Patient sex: F
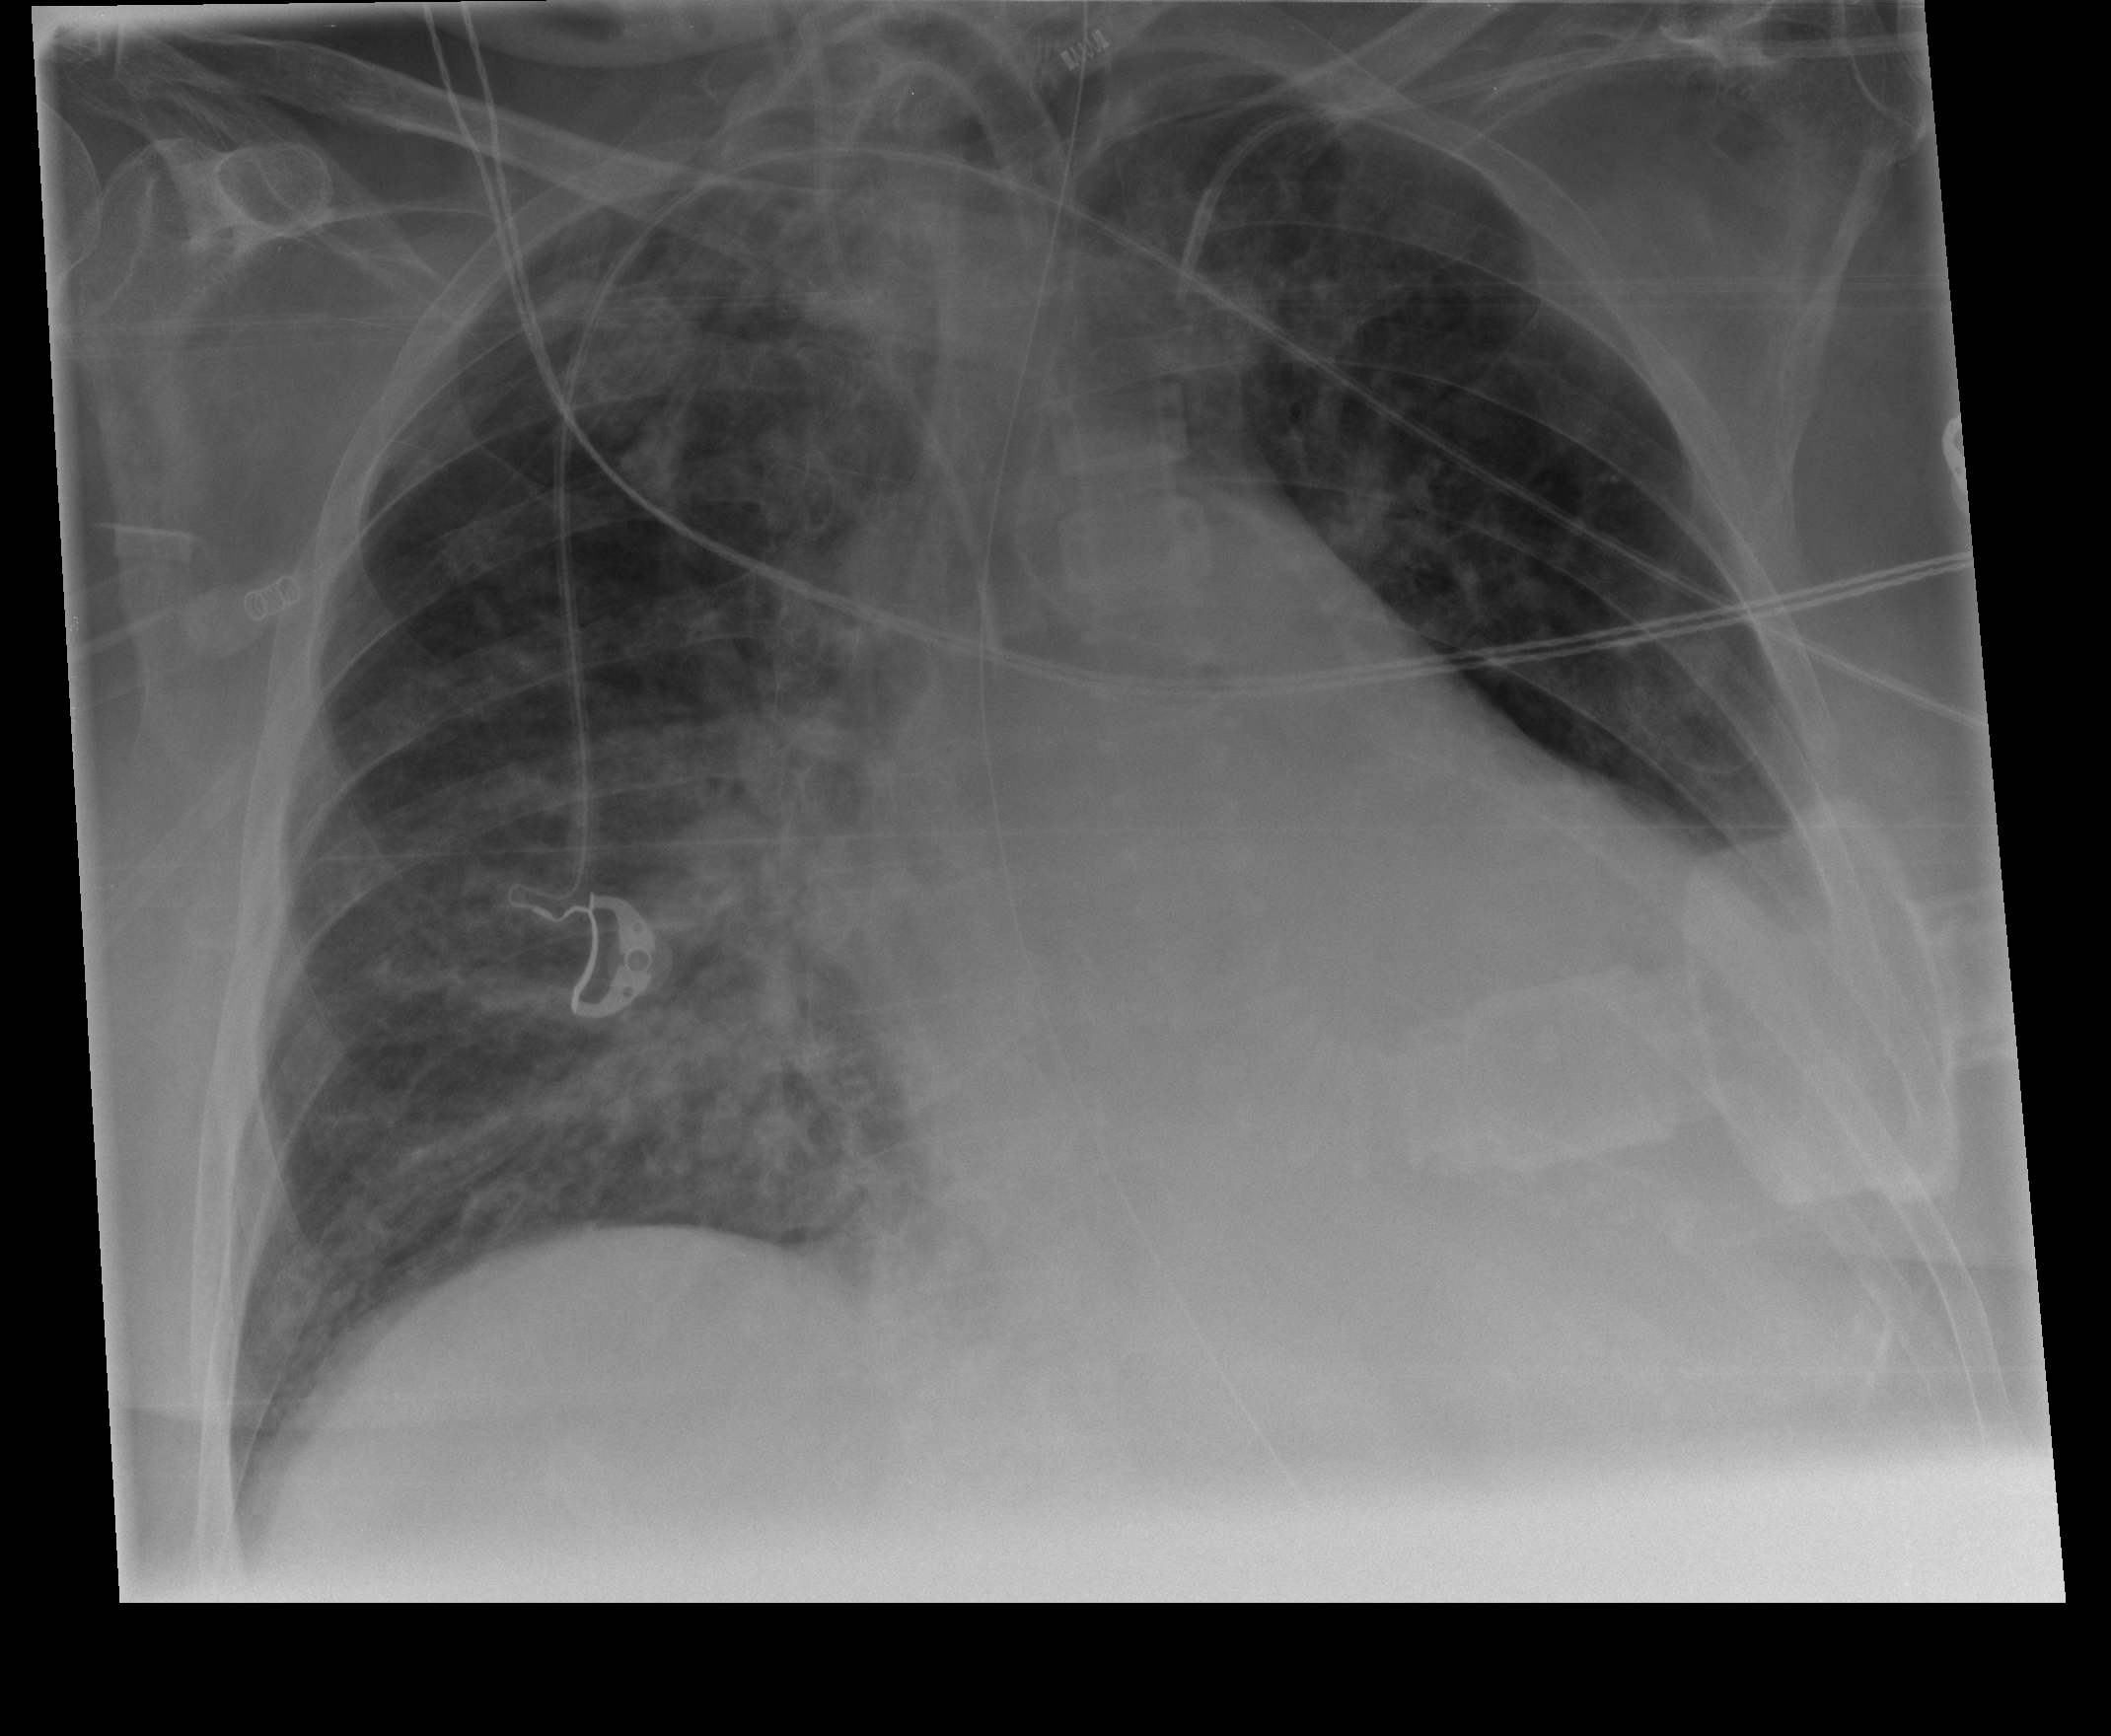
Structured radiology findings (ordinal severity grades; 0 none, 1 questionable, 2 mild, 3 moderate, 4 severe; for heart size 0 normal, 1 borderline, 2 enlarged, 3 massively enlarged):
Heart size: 2
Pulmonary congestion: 3
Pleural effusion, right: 0
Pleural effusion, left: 2
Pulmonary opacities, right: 2
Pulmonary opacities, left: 0
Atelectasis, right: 2
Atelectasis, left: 0